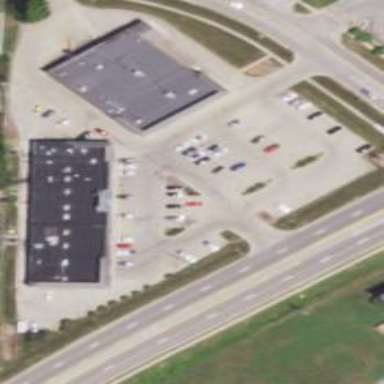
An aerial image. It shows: Retail area.